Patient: sex F, age 31
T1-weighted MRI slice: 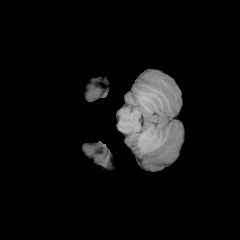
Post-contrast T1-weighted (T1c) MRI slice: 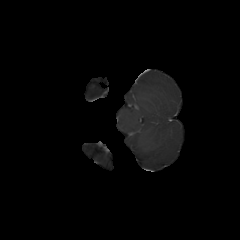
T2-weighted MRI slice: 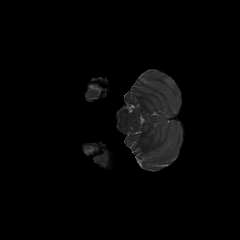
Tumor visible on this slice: no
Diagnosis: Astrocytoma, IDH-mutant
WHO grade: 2